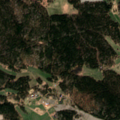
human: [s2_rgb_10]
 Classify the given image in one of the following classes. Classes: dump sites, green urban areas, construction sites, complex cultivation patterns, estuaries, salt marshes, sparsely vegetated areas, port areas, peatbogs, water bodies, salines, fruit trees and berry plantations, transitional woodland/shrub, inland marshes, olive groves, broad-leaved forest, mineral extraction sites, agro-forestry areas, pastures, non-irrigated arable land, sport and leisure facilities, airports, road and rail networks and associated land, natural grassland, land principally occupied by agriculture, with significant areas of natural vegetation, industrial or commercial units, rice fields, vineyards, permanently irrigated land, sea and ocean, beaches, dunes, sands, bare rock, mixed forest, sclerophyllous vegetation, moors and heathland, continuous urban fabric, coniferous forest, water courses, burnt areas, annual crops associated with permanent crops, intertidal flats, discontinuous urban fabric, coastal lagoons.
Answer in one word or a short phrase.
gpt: land principally occupied by agriculture, with significant areas of natural vegetation, coniferous forest, mixed forest, bare rock